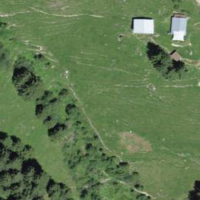
EUNIS habitat code: 26
Species observed at this site:
Campanula barbata